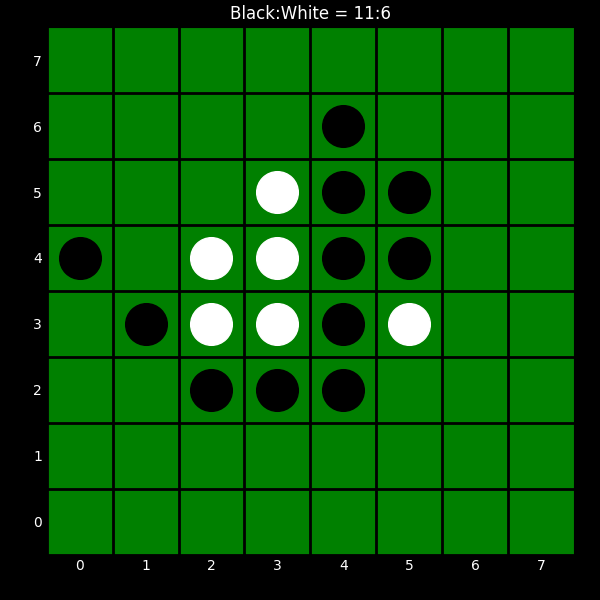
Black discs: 11
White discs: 6